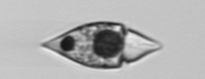
Label: Amphidinium